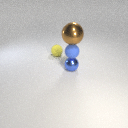
small yellow rubber sphere behind small blue metal sphere